Question: I'm a dummy when it comes to Angular and I'm currently building a ionic app ( similar to Instagram ) for a school project. I have HTML code that is ready to be filled with content from my Database. I have a provider set up and I managed to display a single title. But now what I was wondering is how can I loop through all table entries to show all Posts in the same HTML format that I've written for posts.

If anyone knows a good tut or anything please let me know!
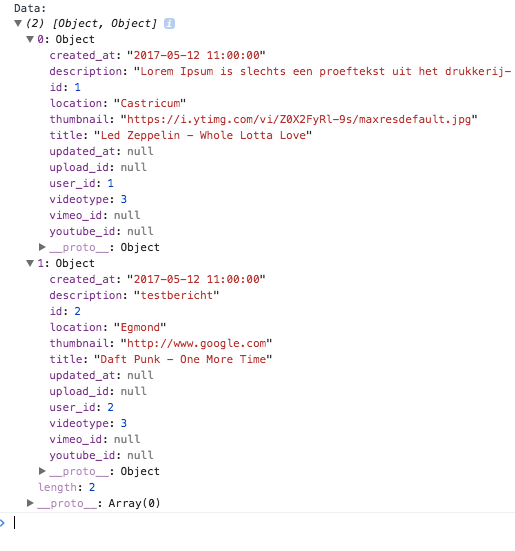
Answer: To loop over Array:
'''
<ul *ngFor="let item of data">
<li>{{item.description}}</li>
</ul>
'''
This will loop over your array.